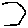
Label: hexagon